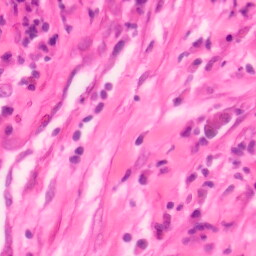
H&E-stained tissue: Colon